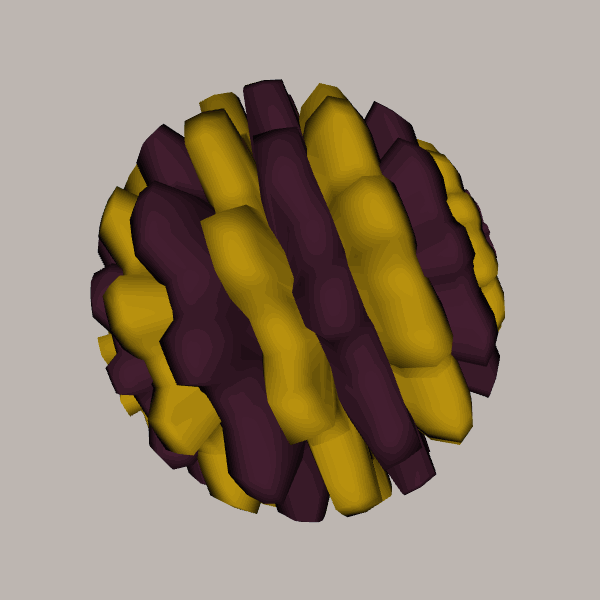
Background: light